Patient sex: M
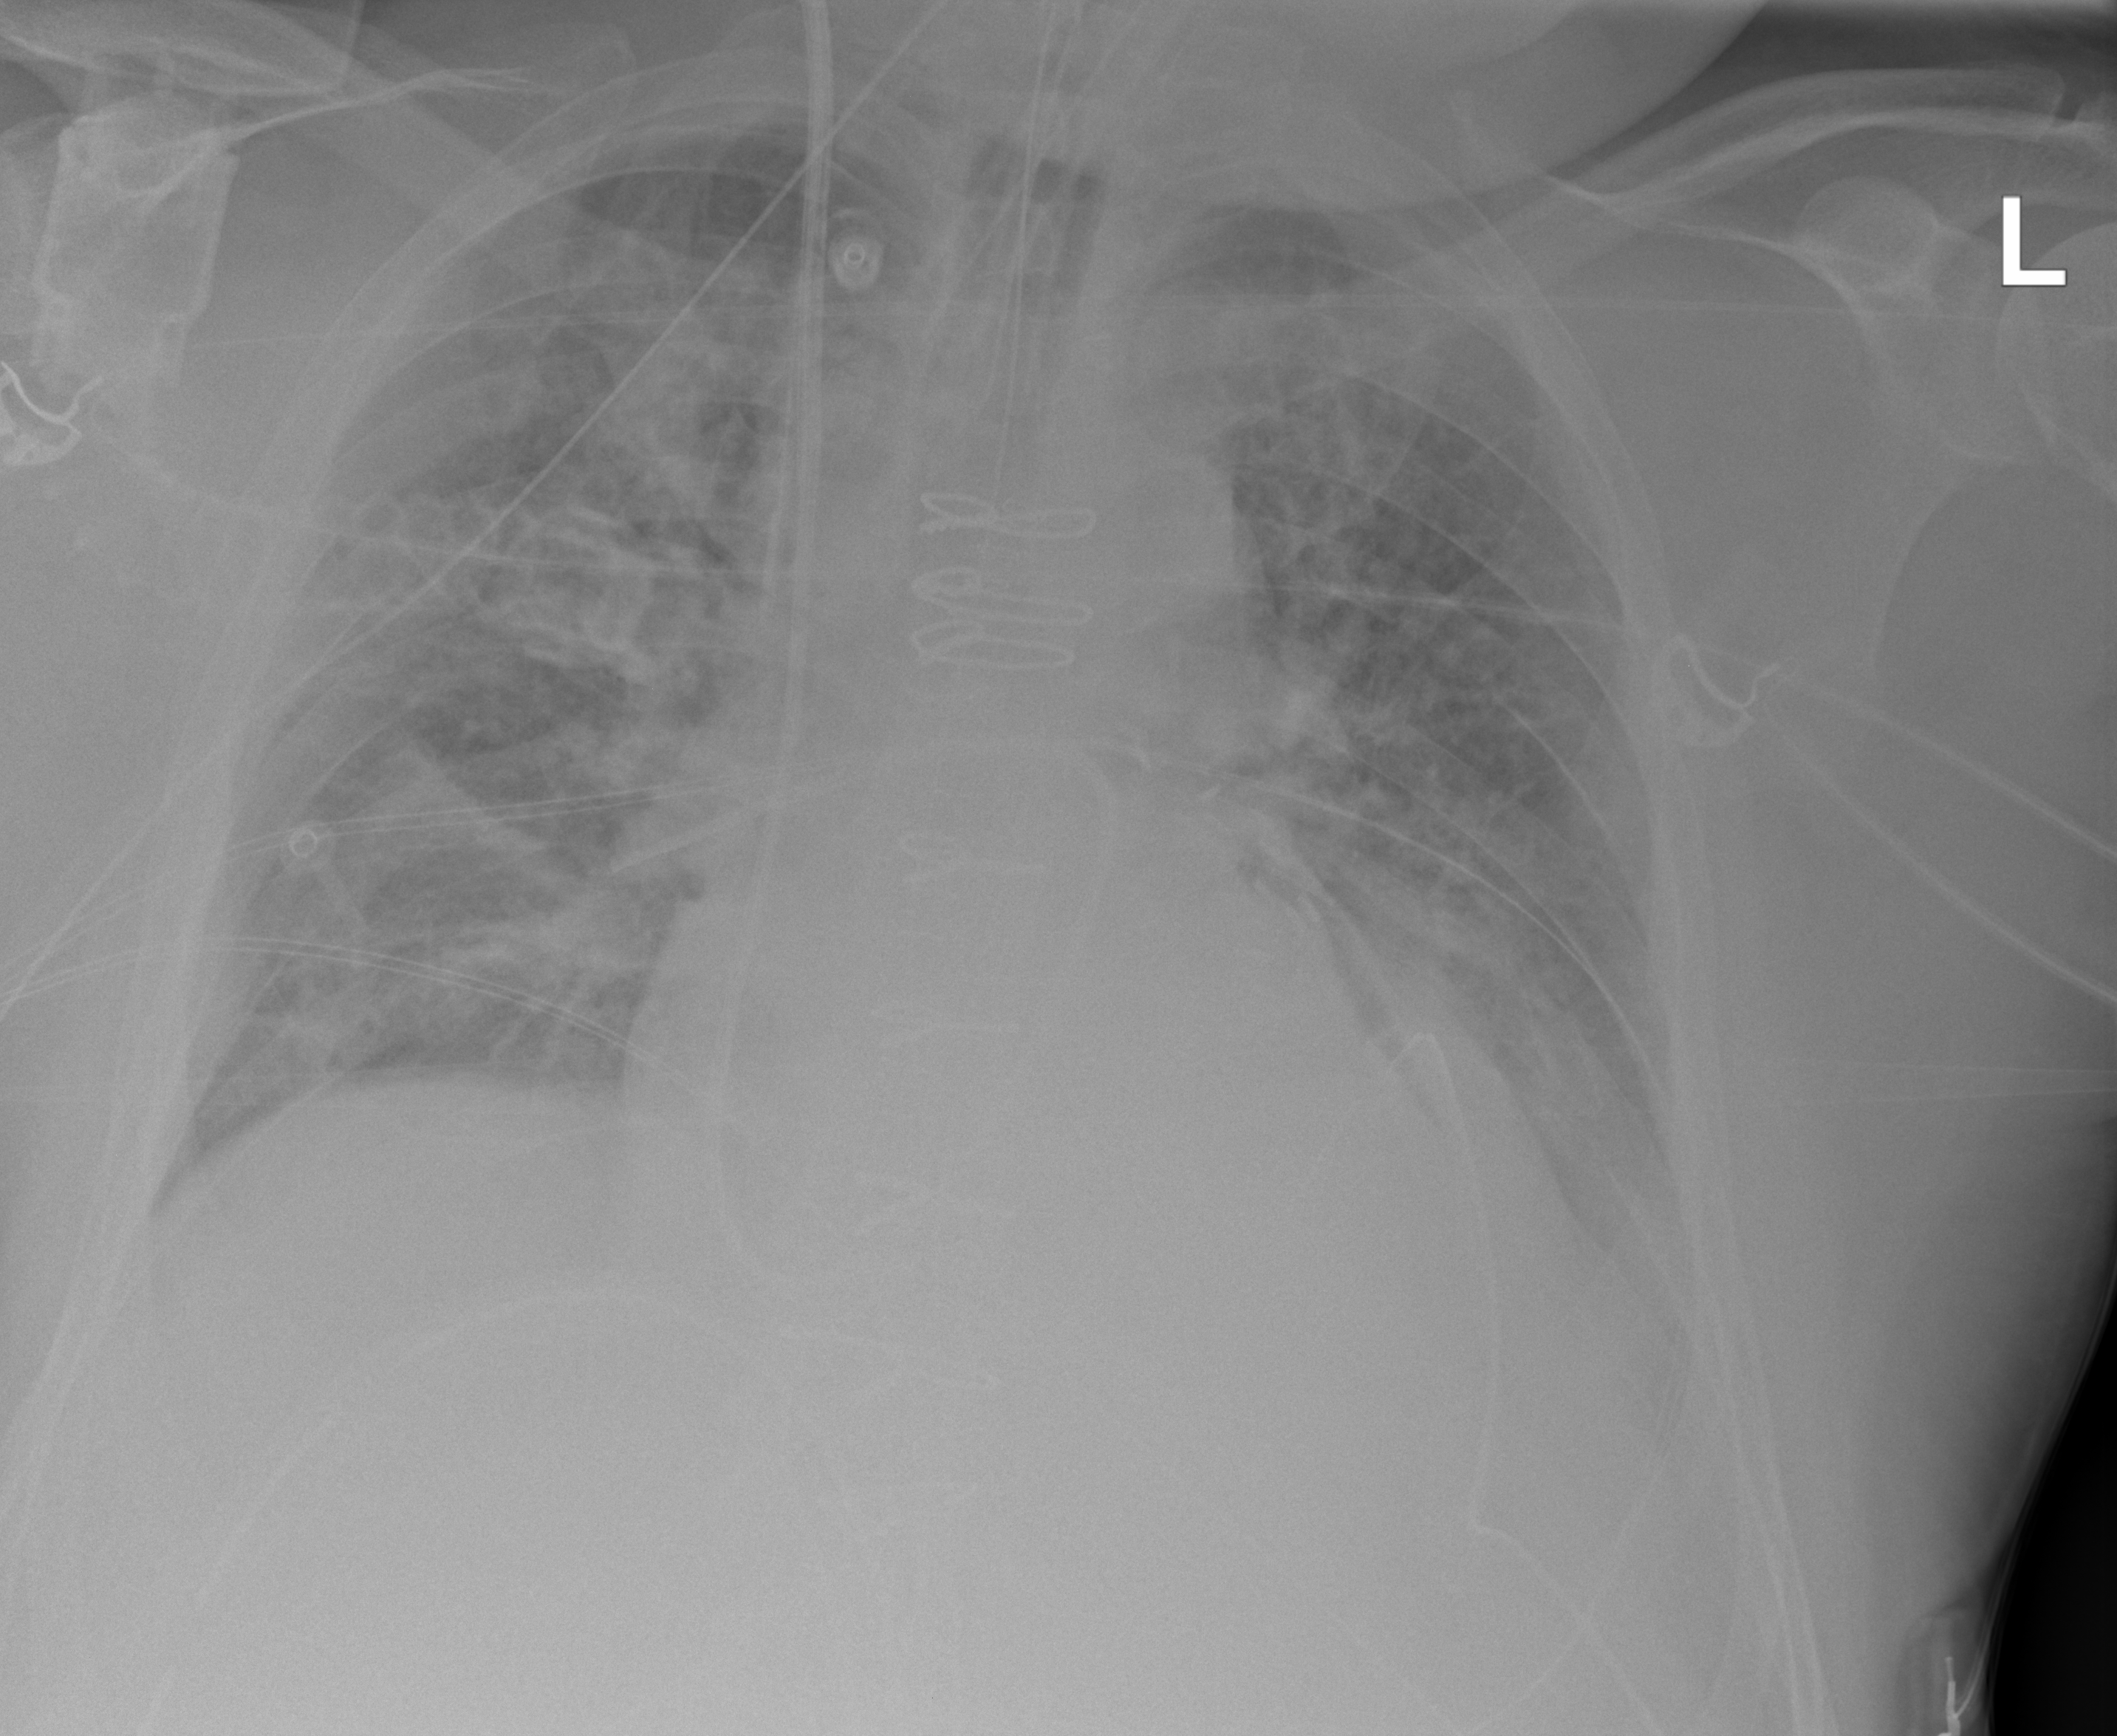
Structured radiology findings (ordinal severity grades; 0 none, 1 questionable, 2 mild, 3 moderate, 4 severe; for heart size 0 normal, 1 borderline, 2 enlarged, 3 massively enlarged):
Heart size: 2
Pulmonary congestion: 3
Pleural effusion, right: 0
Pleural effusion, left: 2
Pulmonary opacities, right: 1
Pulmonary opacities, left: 1
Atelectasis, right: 0
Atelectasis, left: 3